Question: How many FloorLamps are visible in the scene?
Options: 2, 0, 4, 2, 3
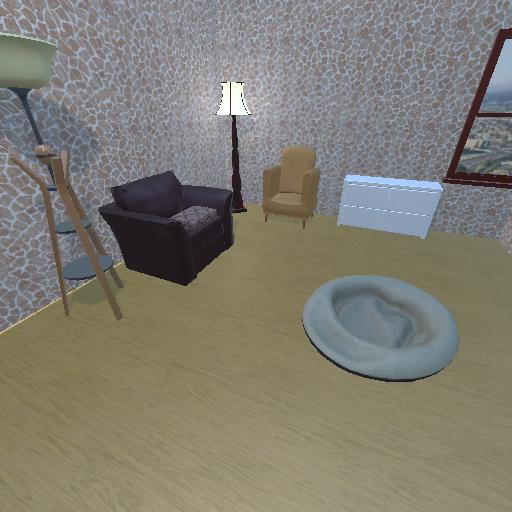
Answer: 2